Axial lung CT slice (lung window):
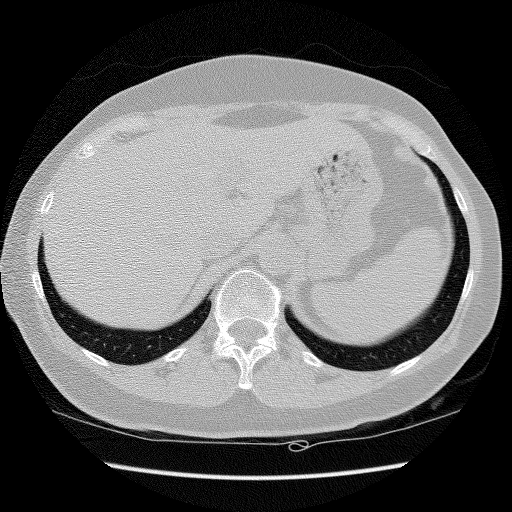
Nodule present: no